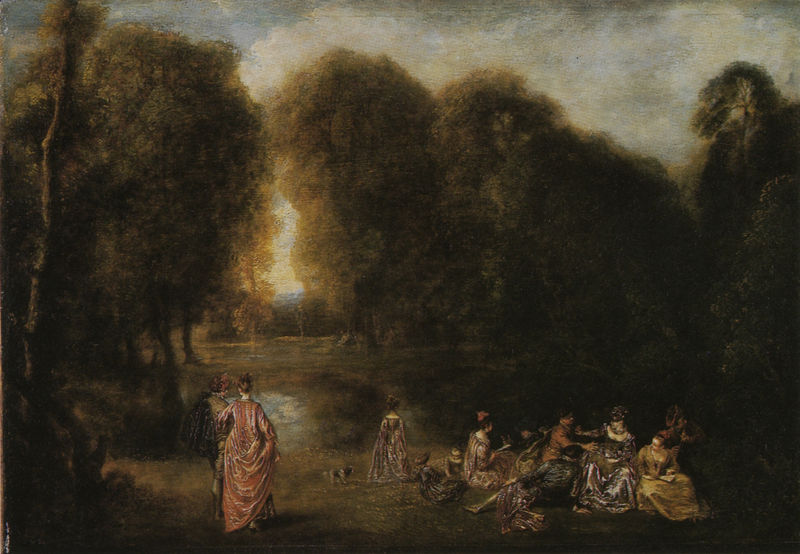
Titel: Assemblée dans un parc, Gesellschaft im Park
Künstler: Antoine Watteau
Standort: Paris
Institution: Musée du Louvre
Schlagwörter: baum, blau, blätter, fuß, gemälde, gruppe, himmel, laub, mann, meer, schatten, wasser, weiß, wolken, bäume, frauen, gelb, grün, landschaft, menschen, mädchen, ocker, see, sitzen, teich, ufer, abend, braun, bunt, damen, elegant, frau, grau, hut, kleid, kleider, licht, männer, nacht, reden, schwarz, dame, gras, hund, park, rot, wiese, wolke, gesellschaft, tanz, barock, falten, bach, dämmerung, natur, spiegelung, stamm, gehen, gewässer, sonne, boden, gewand, reich, sitzend, adel, familie, gewänder, kind, paar, personen, rokkoko, dekolletee, rokoko, sanft, seide, wald, kinder, weiher, garten, hündchen, bein, sommer, unterhaltung, warm, berge, lila, violett, hof, ausflug, idylle, picknick, rast, spazieren, figuren, freizeit, realistisch, baumkronen, spiel, maske, spaziergang, draußen, lichtung, stiefel, laubbaum, lustig, rückenfiguren, necken, liebespaar, chien, romantisch, tümpel, hmmel, laubbäume, watteau, lich, arkadien, weich, im freien, arbre, lichtschein, im grünen, lager, locus amoenus, couple, reflektionen, arbres, blinde, blinde kuh, fragonard, kavalier, marais, forêt, edelleute, feine gesellschaft, masque, eingehakt, arm in arm, untergehakt, landschaftspark, kelider, repas, mare, festin, fete galante, fête, nachtlicht, pücklerschlag, galante, piquenique, mascarade, masques, elanschaft